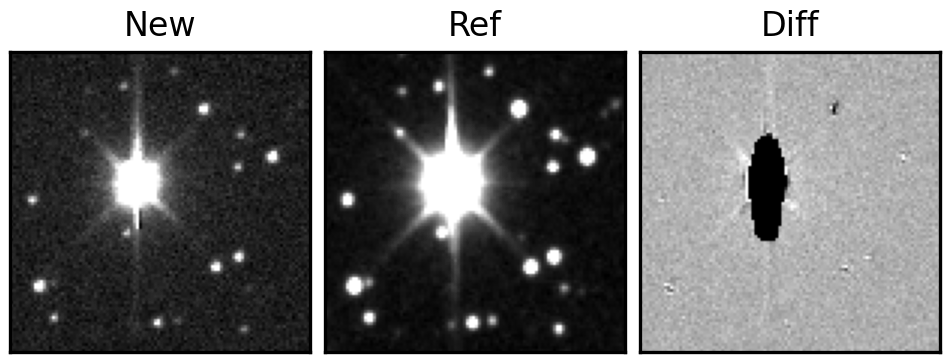
Label: bogus